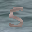
Label: 5